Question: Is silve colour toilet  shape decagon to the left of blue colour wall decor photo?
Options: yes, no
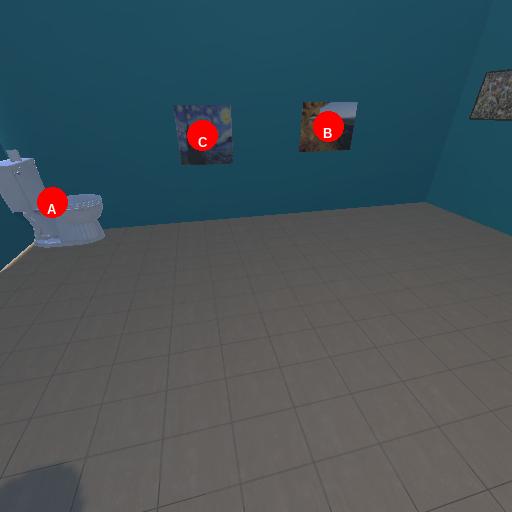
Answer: yes